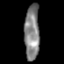
Tissue: prostate
Cell type: Fibroblasts
Senescence score: 0.7154
Nuclear area (px): 821
Mean DAPI intensity: 130.341